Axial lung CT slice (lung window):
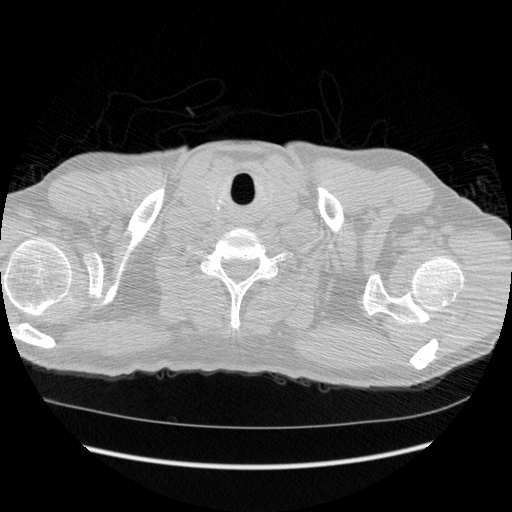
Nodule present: no